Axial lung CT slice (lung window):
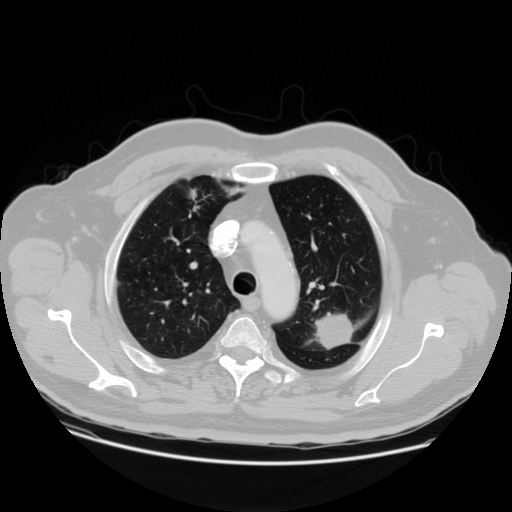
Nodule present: yes
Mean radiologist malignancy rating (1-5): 4.75